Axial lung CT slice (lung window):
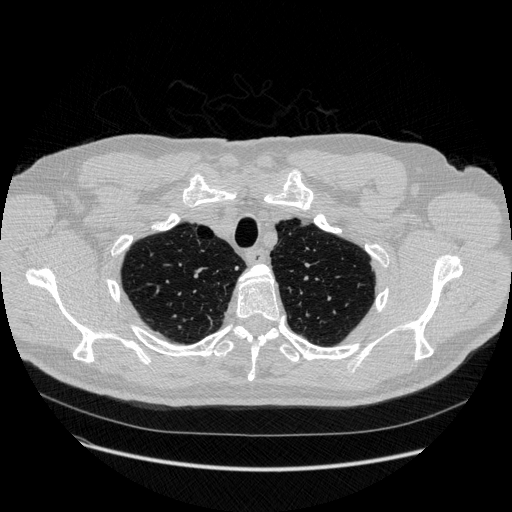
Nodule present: yes
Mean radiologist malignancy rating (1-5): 4